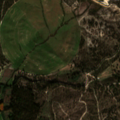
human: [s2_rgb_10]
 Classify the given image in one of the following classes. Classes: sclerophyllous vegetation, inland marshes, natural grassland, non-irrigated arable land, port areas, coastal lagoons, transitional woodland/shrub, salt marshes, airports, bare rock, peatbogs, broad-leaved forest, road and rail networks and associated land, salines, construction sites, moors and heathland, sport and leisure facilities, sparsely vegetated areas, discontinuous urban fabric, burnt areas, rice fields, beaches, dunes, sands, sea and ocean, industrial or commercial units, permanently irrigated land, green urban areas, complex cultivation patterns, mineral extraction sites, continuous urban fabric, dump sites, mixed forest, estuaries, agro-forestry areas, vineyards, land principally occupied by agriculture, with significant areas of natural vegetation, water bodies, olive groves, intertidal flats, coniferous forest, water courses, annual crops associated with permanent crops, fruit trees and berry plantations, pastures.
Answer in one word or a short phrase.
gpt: permanently irrigated land, rice fields, agro-forestry areas, transitional woodland/shrub, water bodies